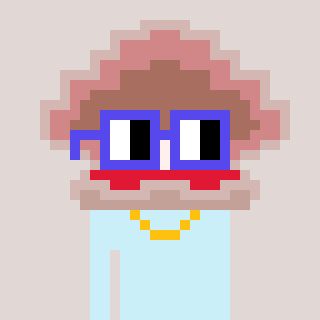
a pixel art character with square blue glasses, a oyster-shaped head and a cold-colored body on a warm background